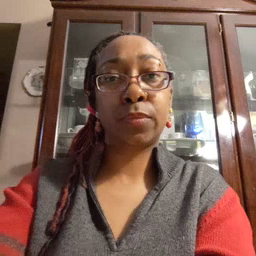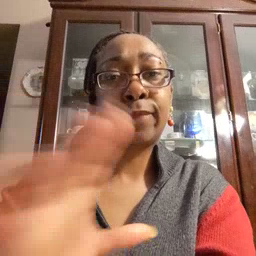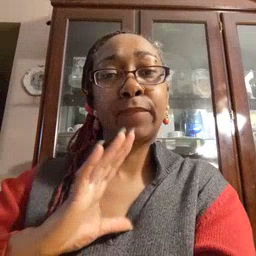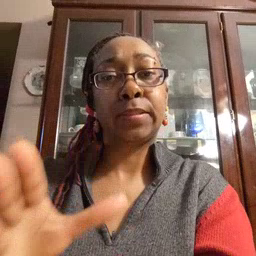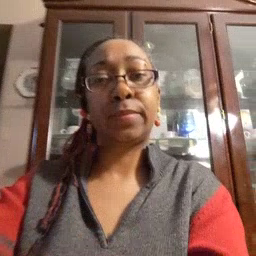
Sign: fine